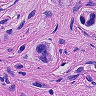
Metastatic tissue present: yes